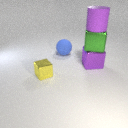
large purple metal cube behind small yellow metal cube